Field crop: maize
Growth stage: 1
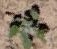
Species: chenopodium